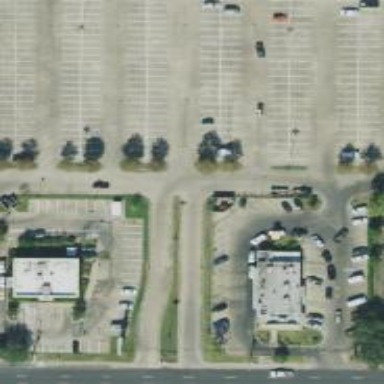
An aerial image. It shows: Parking space is available.